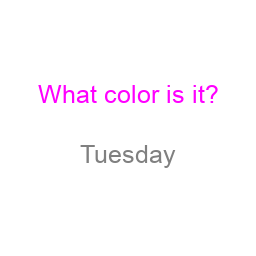
Color: gray
Background color: white
Question text color: magenta